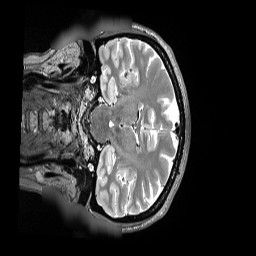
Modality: T2w
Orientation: coronal
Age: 50
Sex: male